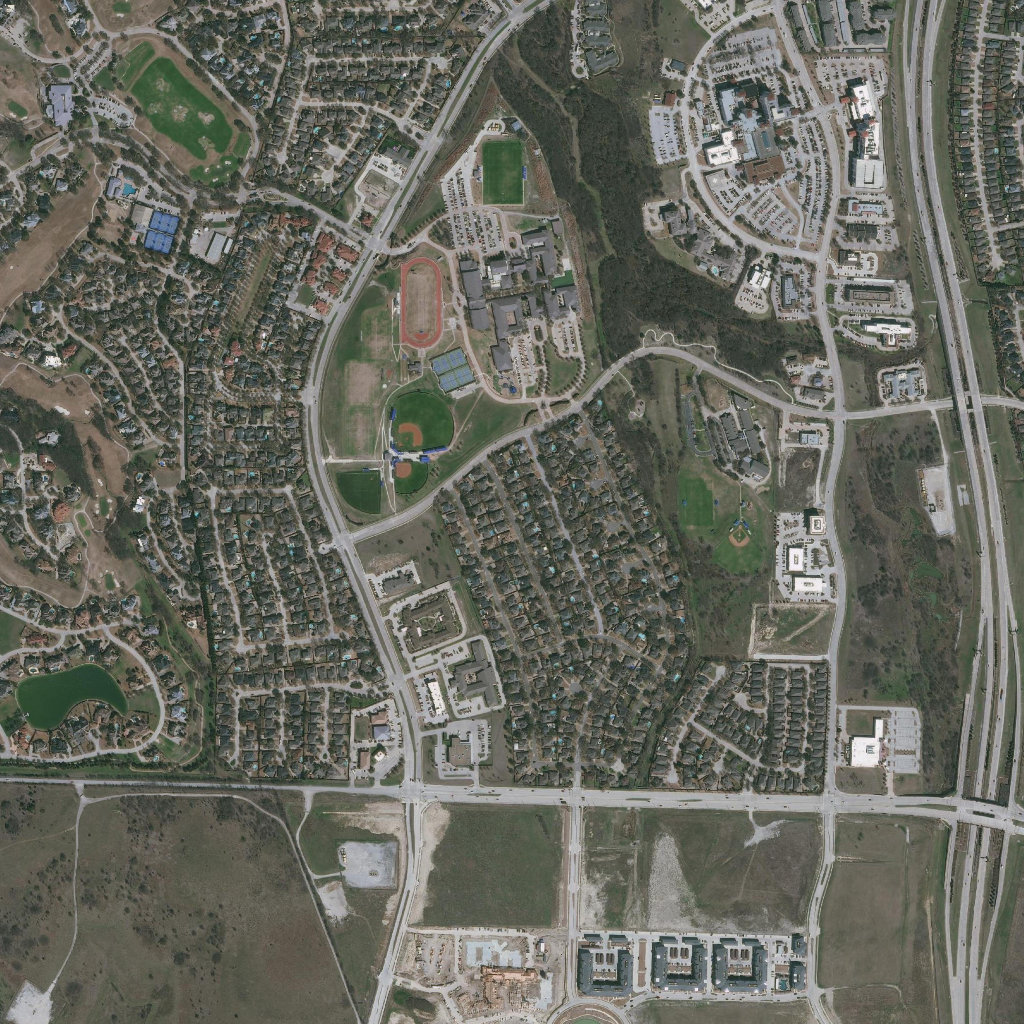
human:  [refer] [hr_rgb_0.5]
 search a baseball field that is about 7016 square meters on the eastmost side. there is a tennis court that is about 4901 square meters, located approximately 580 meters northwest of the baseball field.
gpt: <box>[[69, 50, 75, 57, 0]]</box>